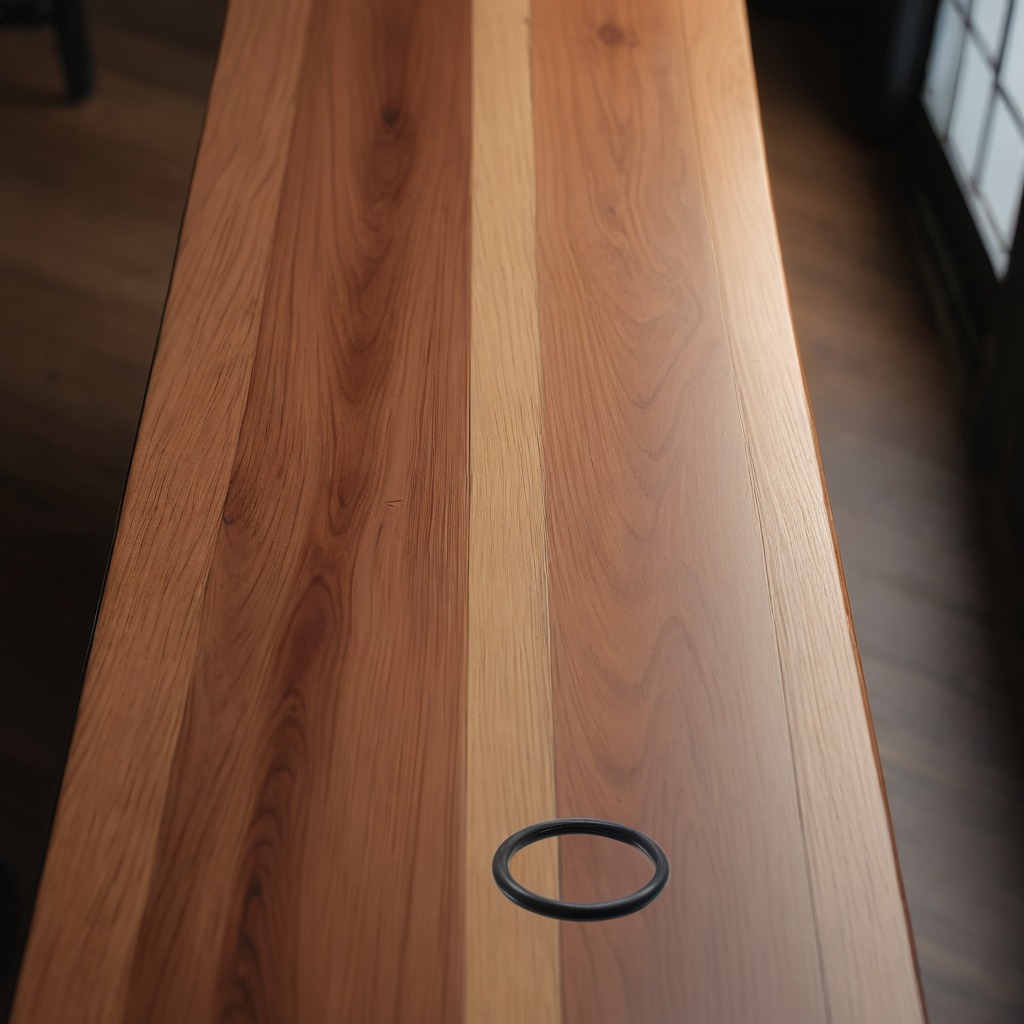
A rubber O-ring is lying on the wooden table.